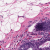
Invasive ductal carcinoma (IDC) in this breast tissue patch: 0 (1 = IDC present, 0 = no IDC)